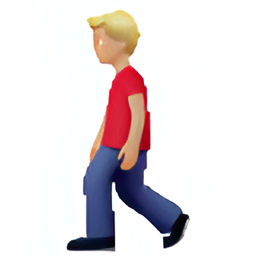
Name: pedestrian
Emoji: 🚶🏼
Group: People & Body
Sub-group: person-activity